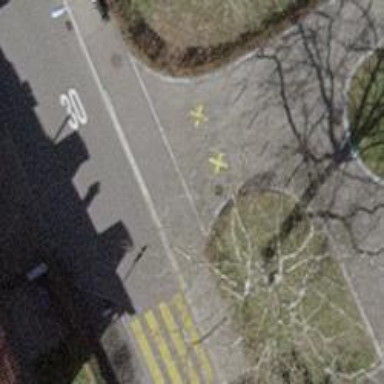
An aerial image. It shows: Entrance to school.